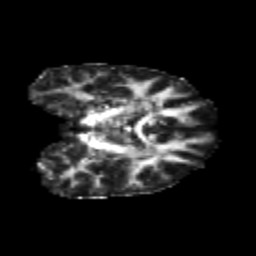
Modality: FA
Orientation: coronal
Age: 25
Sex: female
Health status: healthy
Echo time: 0.074 s